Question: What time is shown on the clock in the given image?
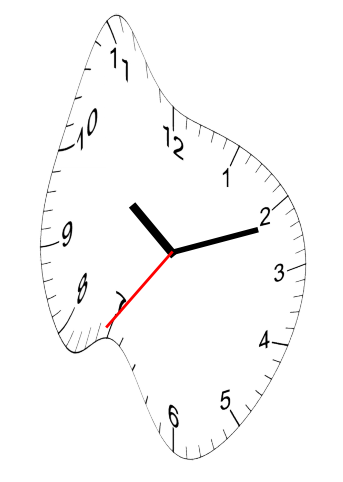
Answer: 10:11:36